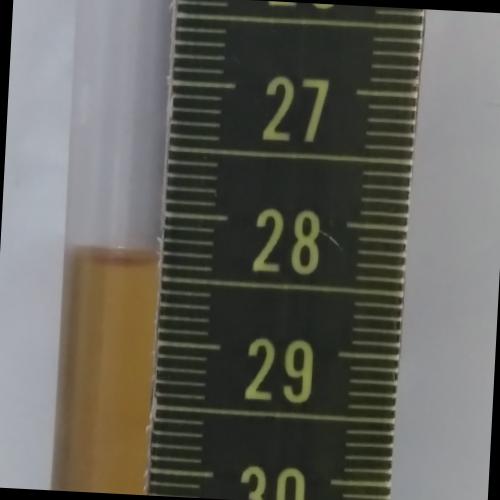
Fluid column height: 28.4 cm